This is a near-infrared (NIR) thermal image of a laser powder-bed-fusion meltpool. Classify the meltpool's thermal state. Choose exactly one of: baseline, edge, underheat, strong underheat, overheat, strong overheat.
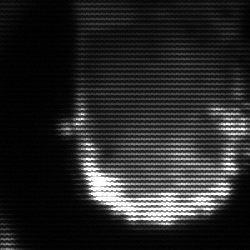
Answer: baseline